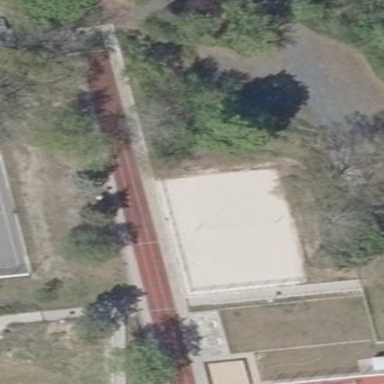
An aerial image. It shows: Sandy pitch designated for beach volleyball.